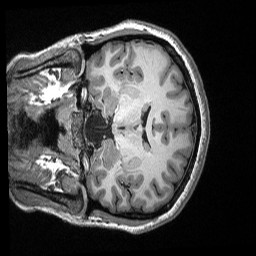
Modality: T1w
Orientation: coronal
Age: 25
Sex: female